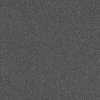
Atmospheric dust classification: dusty